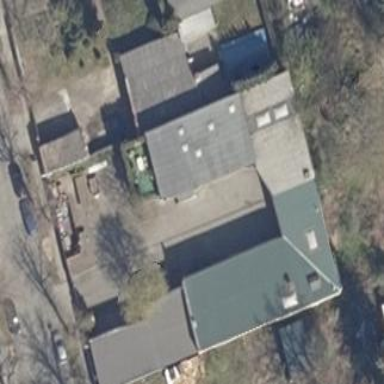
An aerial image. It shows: Building that houses car repair shop.